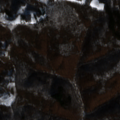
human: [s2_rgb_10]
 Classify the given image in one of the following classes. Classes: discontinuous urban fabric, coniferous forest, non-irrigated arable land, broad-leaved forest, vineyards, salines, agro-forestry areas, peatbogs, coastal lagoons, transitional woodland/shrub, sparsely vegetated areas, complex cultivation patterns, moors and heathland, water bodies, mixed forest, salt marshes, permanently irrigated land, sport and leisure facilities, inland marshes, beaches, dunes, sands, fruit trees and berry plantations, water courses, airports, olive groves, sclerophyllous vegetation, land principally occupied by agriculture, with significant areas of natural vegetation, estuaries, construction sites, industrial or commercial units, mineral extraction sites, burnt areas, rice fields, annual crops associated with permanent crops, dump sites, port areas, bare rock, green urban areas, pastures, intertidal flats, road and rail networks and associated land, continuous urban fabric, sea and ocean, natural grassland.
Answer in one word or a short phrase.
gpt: broad-leaved forest, mixed forest, natural grassland